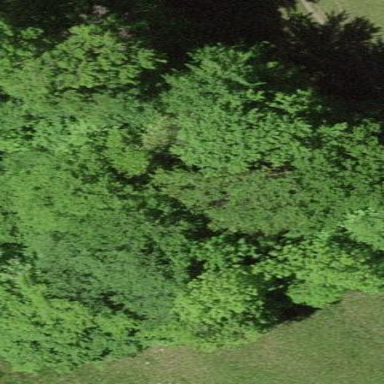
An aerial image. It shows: Forest with broadleaved trees.